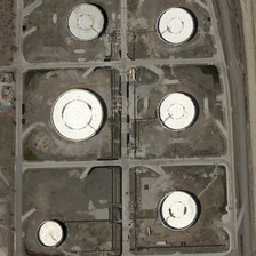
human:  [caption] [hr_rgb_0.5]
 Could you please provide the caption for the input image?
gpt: There are six containers on the roadside wasteland.

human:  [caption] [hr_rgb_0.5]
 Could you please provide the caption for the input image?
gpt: Six storage tanks are on the wasteland near the highway.

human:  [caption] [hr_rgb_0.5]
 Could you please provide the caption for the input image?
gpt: There are six reservoirs on a roadside wasteland.

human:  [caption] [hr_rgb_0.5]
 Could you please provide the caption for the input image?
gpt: Six reservoirs are located on wasteland near the highway.

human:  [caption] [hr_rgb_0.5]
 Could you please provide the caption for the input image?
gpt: Six containers are on the roadside wasteland.